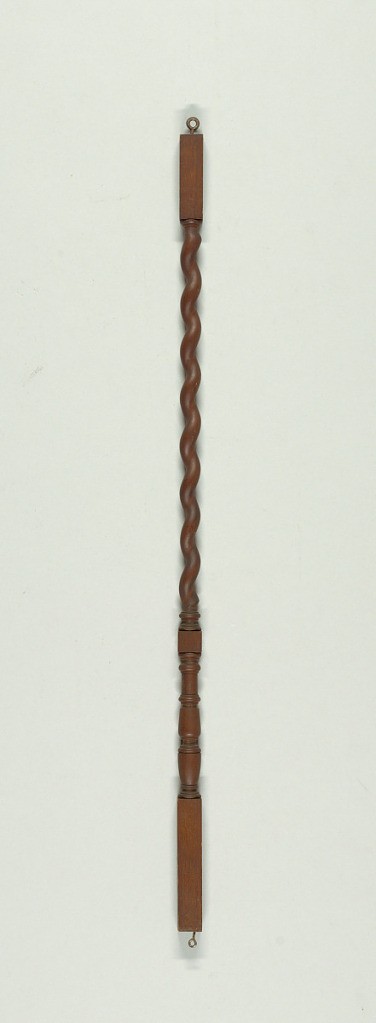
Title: baluster
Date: ca. 1800
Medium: Maple
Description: Turned baluster; square base, turned shaft twisted in upper part. Square capital.